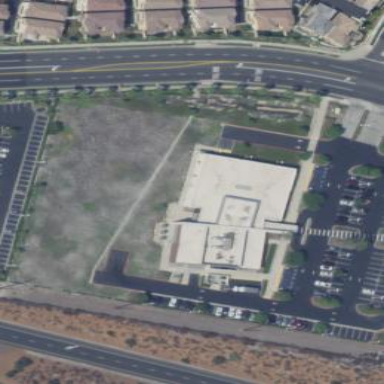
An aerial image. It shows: Clinic building providing healthcare services.